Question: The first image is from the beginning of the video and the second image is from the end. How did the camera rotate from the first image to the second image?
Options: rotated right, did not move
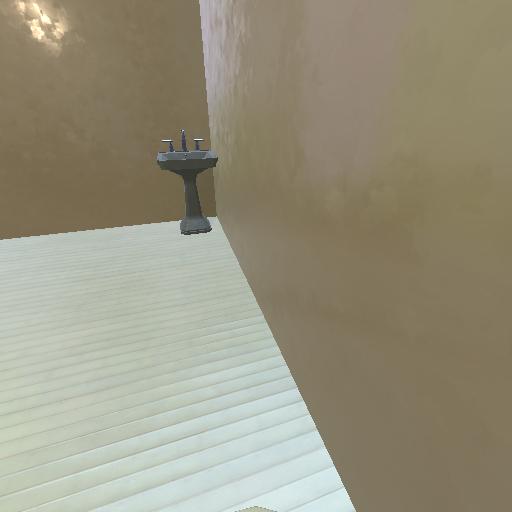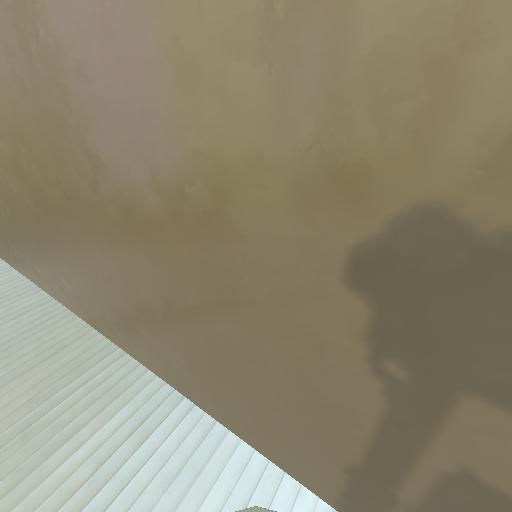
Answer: rotated right